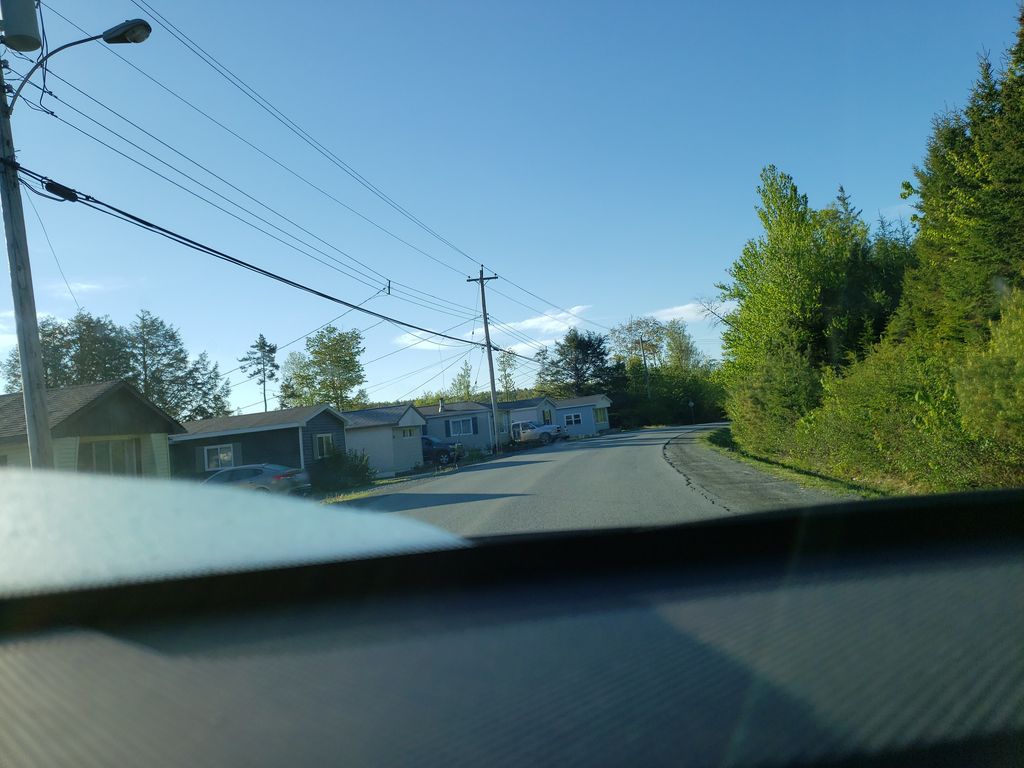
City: halifax